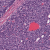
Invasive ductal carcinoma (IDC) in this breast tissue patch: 1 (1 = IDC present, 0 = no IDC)